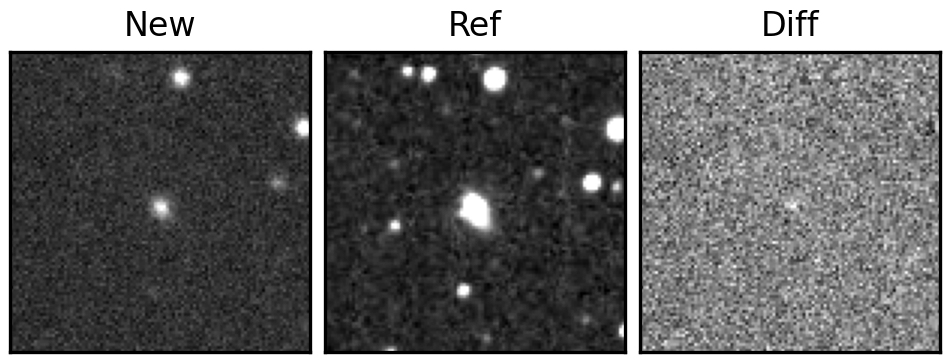
Label: real